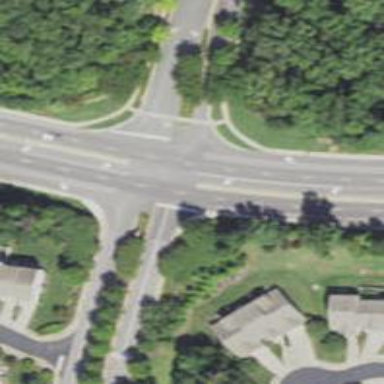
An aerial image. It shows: Unmarked footway crossing with traffic island.